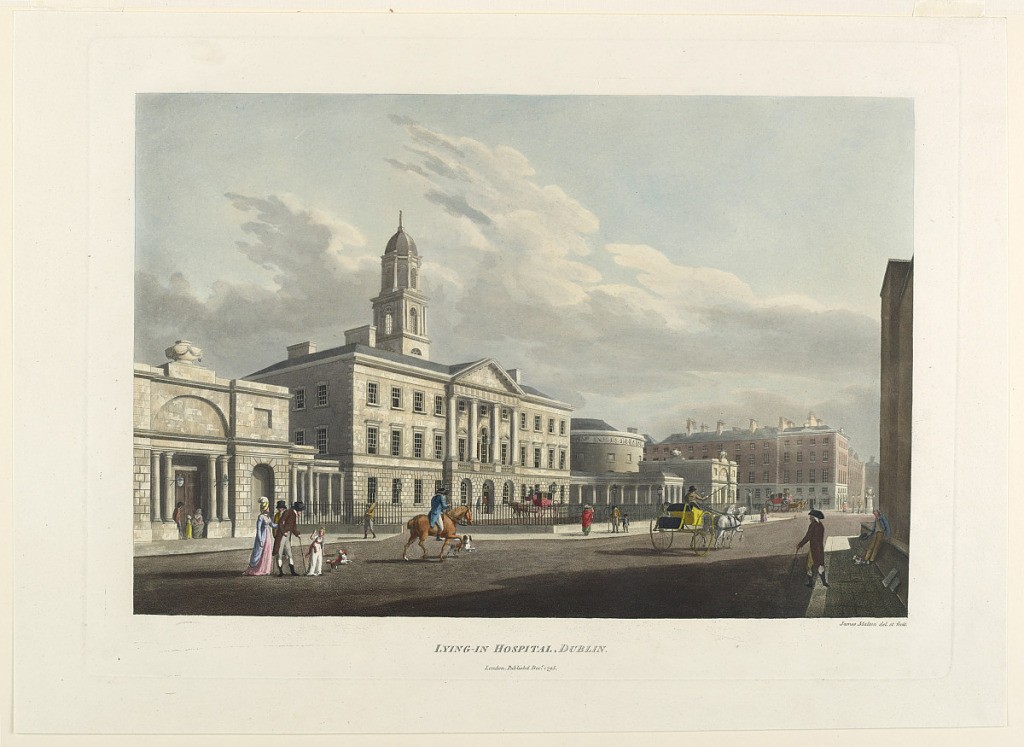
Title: Lying-In Hospital, Dublin
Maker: James Malton, English, 1761 - 1803
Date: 1795
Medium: Aquatint, brush and watercolor on paper
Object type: Print
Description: Street scene; the hospital is shown at the left. Numerous figures and carriages in the street. Below, title, artist's and publisher's names and the date.